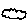
Label: cloud